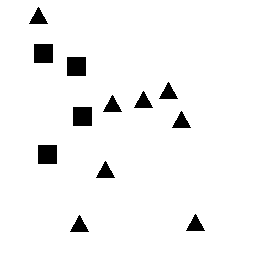
Squares: 4
Triangles: 8
Stars: 0
Total shapes: 12